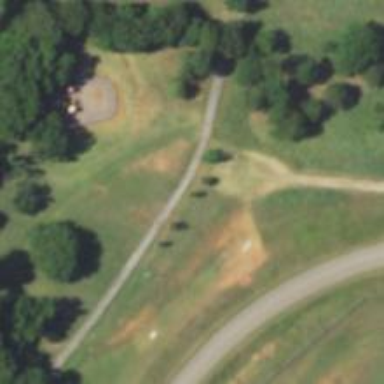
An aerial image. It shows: Disc golf tee area.